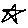
Label: star